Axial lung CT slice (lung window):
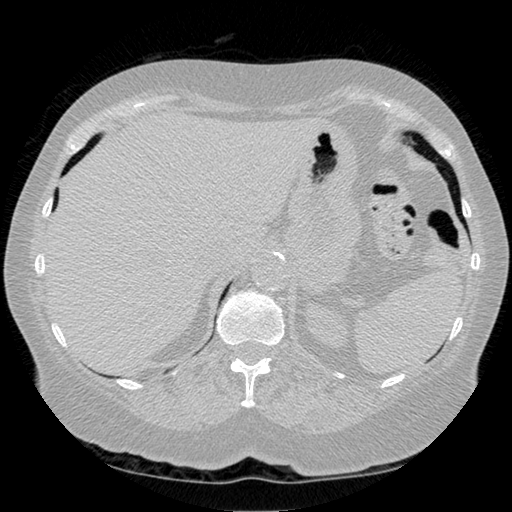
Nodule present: no